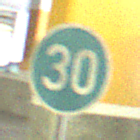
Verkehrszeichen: VorgeschriebeneMindestgeschwindigkeit
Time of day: NotSpecified
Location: Indoor (Special)
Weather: NotSpecified
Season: NotSpecified
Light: Artificial